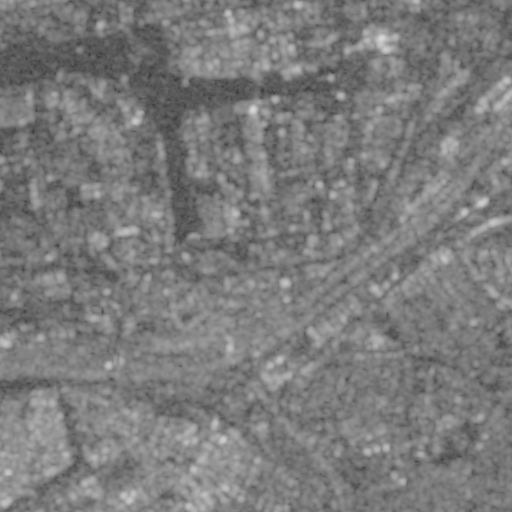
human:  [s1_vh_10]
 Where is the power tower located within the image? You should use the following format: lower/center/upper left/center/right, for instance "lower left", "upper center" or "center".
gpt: The power tower is located in the upper right of the image.
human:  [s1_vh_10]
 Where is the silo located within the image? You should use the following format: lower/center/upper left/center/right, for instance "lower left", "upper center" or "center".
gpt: The silo is located in the upper left of the image.
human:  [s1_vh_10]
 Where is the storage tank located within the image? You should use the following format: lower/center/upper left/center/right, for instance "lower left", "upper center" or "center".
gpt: The storage tank is located in the center of the image.
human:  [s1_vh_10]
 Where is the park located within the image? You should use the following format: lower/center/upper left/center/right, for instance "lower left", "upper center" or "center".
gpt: There is no park in the image.

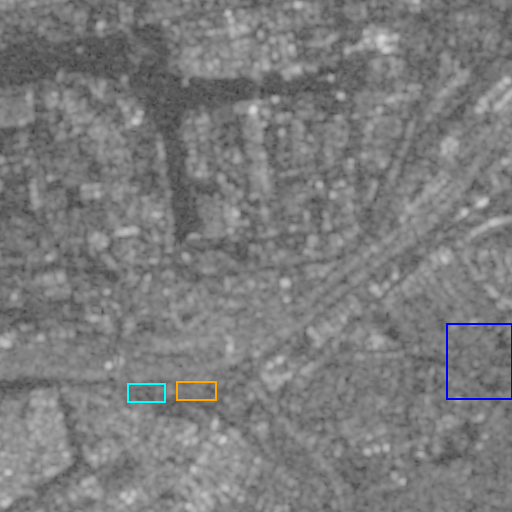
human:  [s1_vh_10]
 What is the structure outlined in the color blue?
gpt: The structure outlined in blue is a park.
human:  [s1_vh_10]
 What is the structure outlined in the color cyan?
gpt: The structure outlined in cyan is a parking lot.
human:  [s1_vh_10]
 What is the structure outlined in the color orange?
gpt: The structure outlined in orange is a power substation.
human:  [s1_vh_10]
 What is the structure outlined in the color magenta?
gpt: There is no magenta outline.